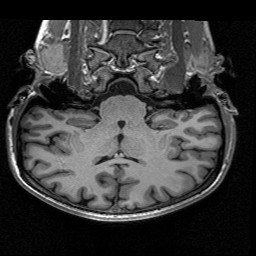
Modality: T1w
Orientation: sagittal
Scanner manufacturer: siemens
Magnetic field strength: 3 T
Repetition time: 2.53 s
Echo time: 0.00267 s